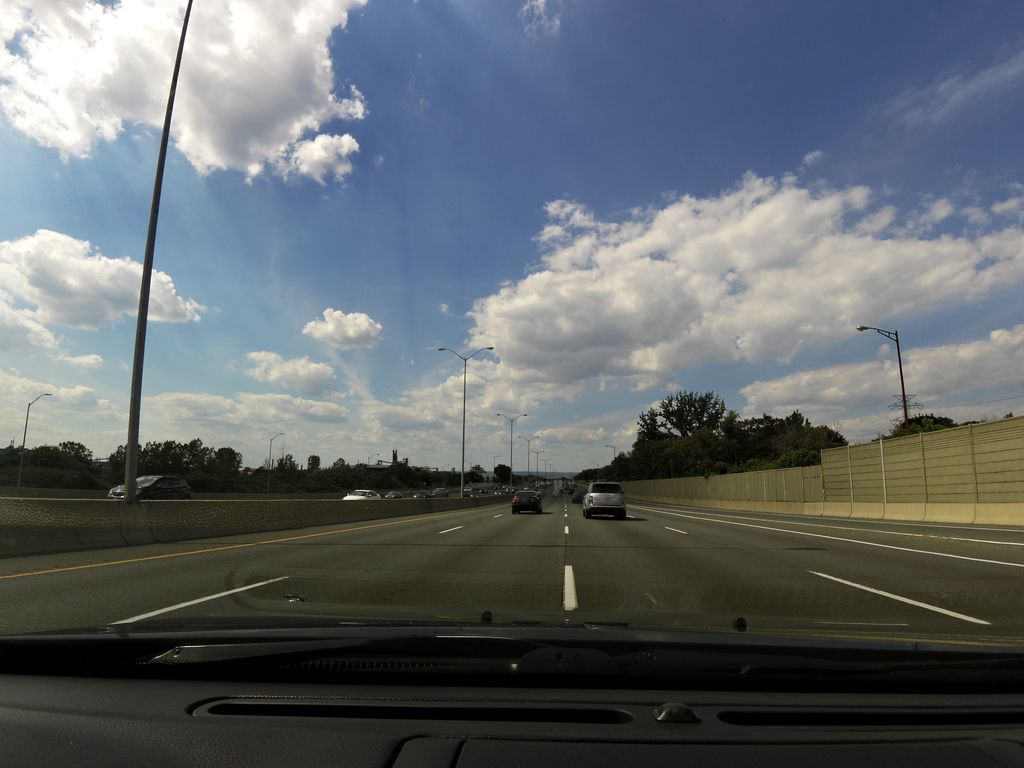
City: hamilton